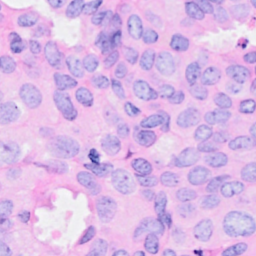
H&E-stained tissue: Breast